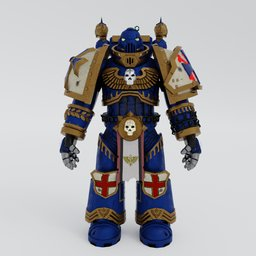
Label: people